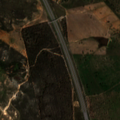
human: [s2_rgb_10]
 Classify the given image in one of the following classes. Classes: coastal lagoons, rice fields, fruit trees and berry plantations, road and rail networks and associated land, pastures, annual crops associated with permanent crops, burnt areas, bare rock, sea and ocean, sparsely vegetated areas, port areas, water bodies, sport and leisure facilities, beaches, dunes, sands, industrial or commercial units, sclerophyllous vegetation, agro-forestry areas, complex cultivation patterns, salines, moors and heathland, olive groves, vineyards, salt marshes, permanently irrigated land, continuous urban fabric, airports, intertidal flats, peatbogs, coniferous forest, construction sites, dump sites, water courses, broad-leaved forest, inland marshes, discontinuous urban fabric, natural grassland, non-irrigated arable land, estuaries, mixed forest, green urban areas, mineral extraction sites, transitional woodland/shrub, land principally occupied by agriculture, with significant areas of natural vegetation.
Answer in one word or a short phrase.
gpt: road and rail networks and associated land, agro-forestry areas, sclerophyllous vegetation, transitional woodland/shrub